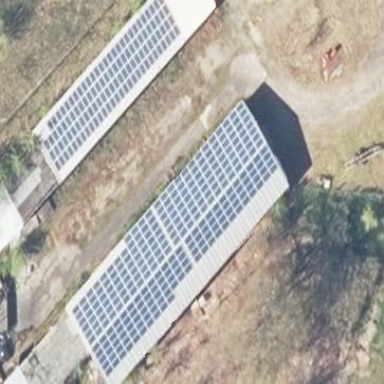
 generating electricity through photovoltaic methods."